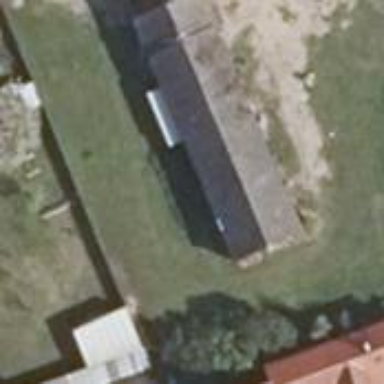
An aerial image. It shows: Building with gabled roof oriented along its structure. The roof is colored grey.